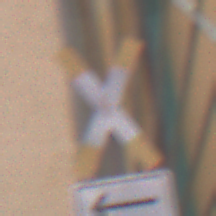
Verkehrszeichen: Andreaskreuz
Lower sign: RichtungsangabeDurchPfeile1
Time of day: Midday
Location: Outdoor (Urban)
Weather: Overcast
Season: NotSpecified
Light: Natural